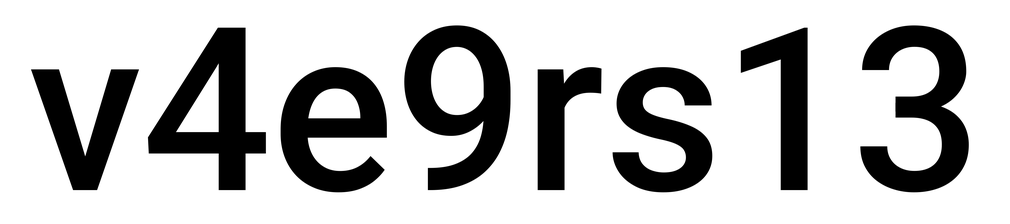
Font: Roboto_Medium